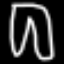
Label: pants